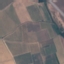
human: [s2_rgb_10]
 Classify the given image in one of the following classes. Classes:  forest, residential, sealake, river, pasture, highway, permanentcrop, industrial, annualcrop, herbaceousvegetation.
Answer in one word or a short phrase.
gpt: PermanentCrop